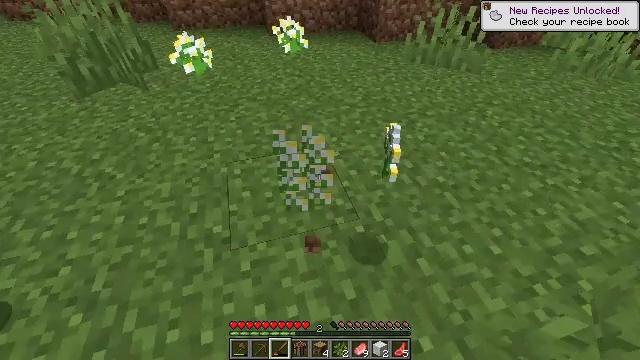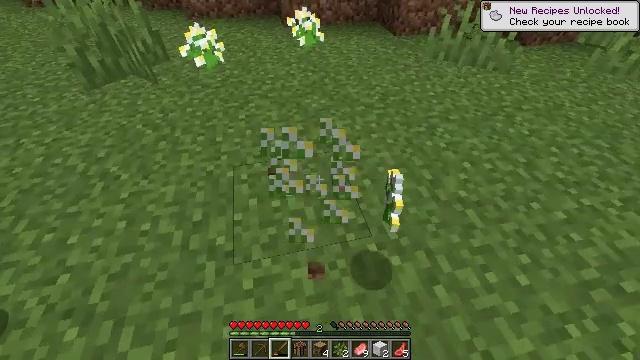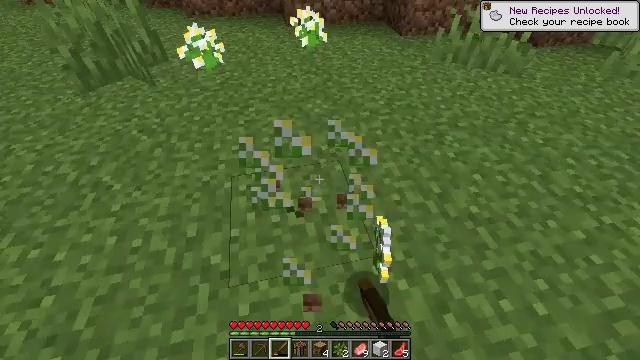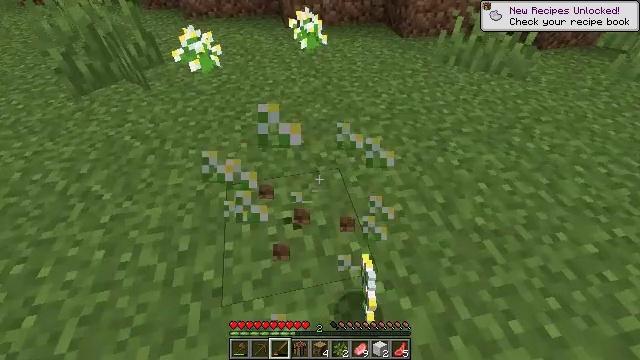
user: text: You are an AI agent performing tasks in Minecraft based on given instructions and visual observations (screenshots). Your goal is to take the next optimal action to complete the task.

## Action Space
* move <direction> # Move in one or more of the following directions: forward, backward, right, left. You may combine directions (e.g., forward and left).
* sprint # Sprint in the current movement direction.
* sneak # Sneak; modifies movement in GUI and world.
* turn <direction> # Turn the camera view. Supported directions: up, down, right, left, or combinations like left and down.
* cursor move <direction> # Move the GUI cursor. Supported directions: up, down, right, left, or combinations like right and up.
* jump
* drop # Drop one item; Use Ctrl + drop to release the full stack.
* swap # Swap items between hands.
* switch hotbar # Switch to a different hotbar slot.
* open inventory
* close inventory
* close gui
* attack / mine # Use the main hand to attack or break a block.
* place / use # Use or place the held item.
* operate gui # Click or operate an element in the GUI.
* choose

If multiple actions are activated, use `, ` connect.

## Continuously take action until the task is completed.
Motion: motion action
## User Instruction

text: Collect the azure bluet for decoration.
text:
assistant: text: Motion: move forward, turn left and down, attack / mine
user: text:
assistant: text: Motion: attack / mine
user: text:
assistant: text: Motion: attack / mine
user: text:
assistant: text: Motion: attack / mine